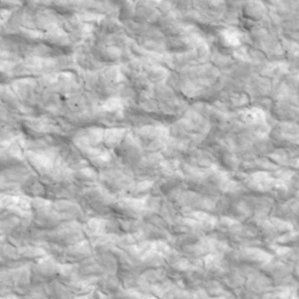
Label: non_frost